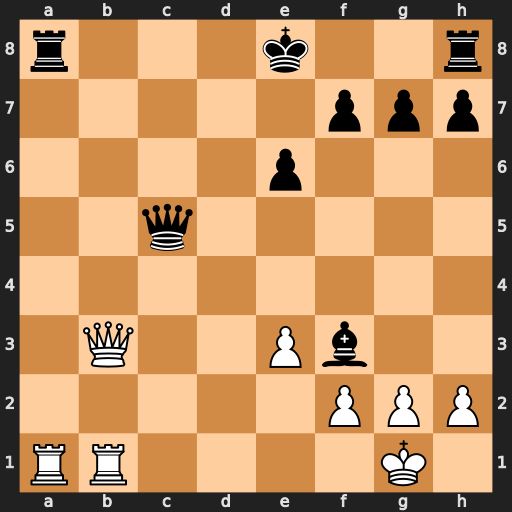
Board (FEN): r3k2r/5ppp/4p3/2q5/8/1Q2Pb2/5PPP/RR4K1
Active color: w
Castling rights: kq
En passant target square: -
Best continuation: Rxa8+ Bxa8 Qb8+ Ke7 Qxh8